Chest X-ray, AP view. Patient: 33 years old, sex M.
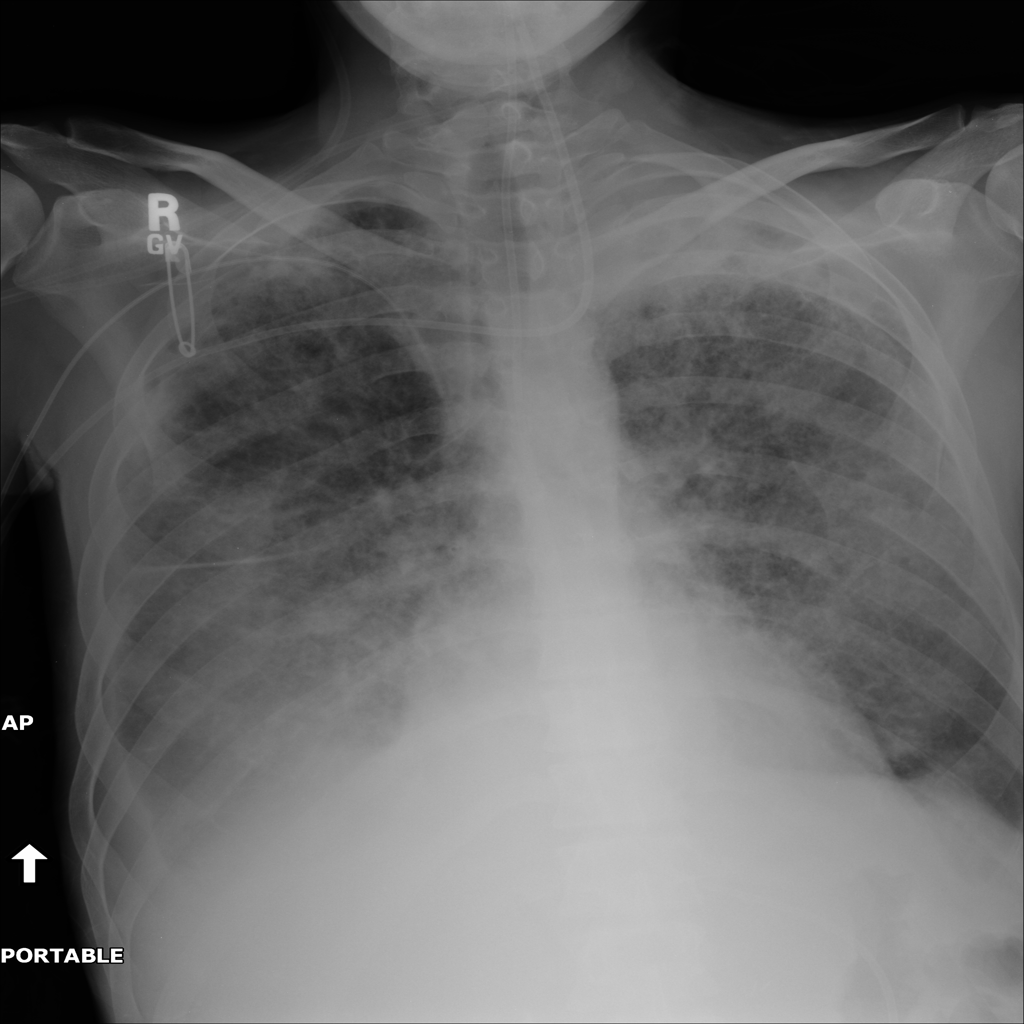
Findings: Effusion, Infiltration